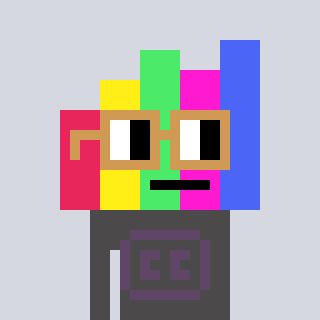
a pixel art character with square brown glasses, a bar chart-shaped head and a grayscale-colored body on a cool background